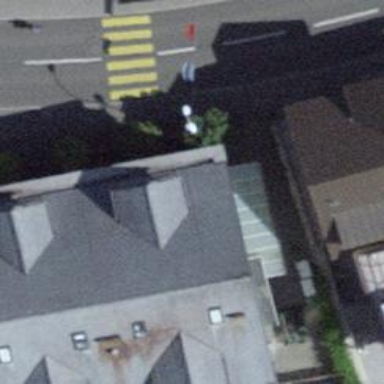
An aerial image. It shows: Restaurant.